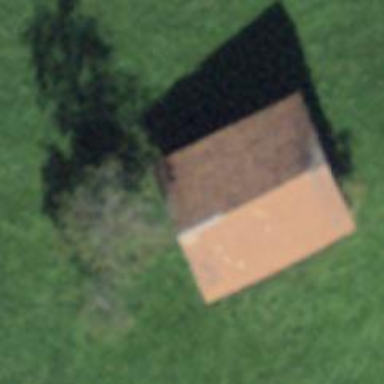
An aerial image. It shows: Barn.